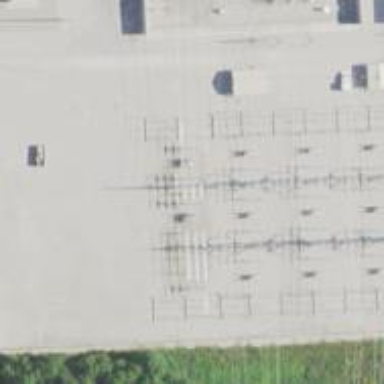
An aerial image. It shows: Power line with three cables configured as busbar.